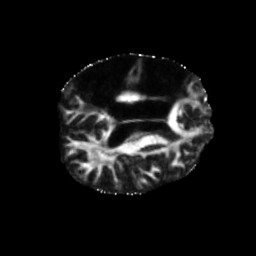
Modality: FA
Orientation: axial
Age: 49
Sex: male
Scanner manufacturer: siemens
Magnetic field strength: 3 T
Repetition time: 5.47 s
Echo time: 0.0854 s